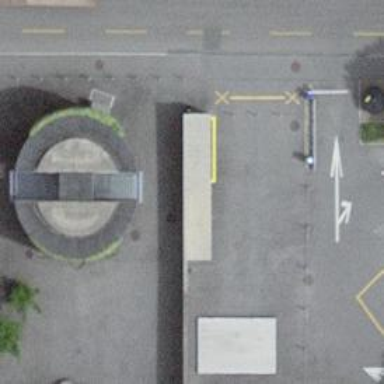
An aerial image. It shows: Bicycle rental facility.